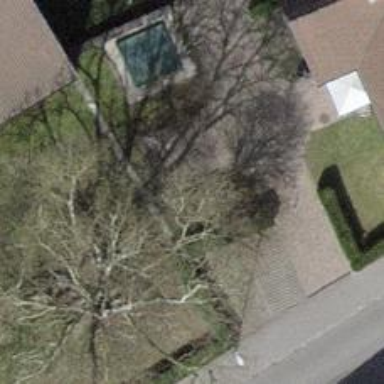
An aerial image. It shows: Brown bench.